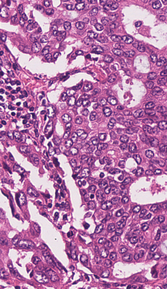
Tumor epithelial tissue: yes
Tumor-associated stroma tissue: yes
Normal tissue: no